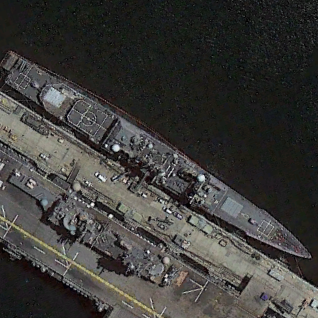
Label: cruiser